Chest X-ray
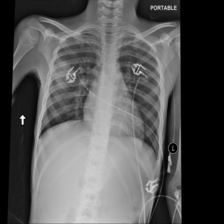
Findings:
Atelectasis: negative
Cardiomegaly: negative
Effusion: negative
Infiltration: negative
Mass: negative
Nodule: negative
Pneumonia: negative
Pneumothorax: negative
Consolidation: positive
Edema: negative
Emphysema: negative
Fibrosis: negative
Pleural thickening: negative
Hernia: negative